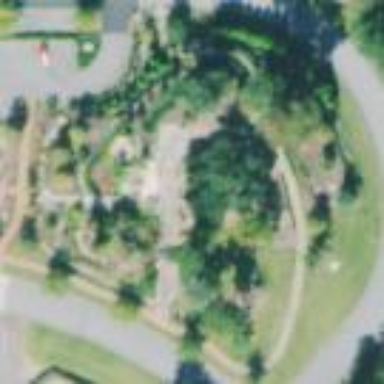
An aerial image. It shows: Park.